Question: I have a design problem with my poject that I don't know how to fix, I have a DAL Layer which holds Repositories and a Service Layer which holds "Processors". The role of processors is to provide access to DAL data and perform some validation and formatting logic.
My domain objects all have a reference to at least one object from the Service Layer (to retrieve the values of their properties from the repositories). However I face two cyclical dependencies. The first "cyclical dependency" comes from my design since I want my DAL to return domain objects - I mean that it is conceptual - and the second comes from my code.
1. A domain object is always dependent of at least one Service Object
2. The domain object retrieves his properties from the repositories by calling methods on the service
3. The methods of the service call the DAL
4. However - and there is the problem - when the DAL has finished his job, he has to return domain objects. But to create these objects he has to inject the required Service Object dependencies (As these dependencies are required by domain objects).
5. Therefore, my DAL Repositories have dependencies on Service Object.
And this results in a very clear cyclical dependency. I am confused about how I should handle this situation. Lastly I was thinking about letting my DAL return DTOs but it doesn't seem to be compatible with the onion architecture. Because the DTOs are defined in the Infrastructure, but the Core and the Service Layer should not know about Infrastucture.

Also, I'm not excited about changing the return types of all the methods of my repositories since I have hundreds of lines of code...
I would appreciate any kind of help, thanks !
Here is my code to make the situation more clear :
My Object (In the Core):
'''
public class MyComplexClass1
{
MyComplexClass1 Property1 {get; set;}
MyComplexClass2 Property2 {get; set;}
private readonly IService MyService {get; set;}
public MyComplexClass1(IService MyService)
{
this.MyService = MyService;
this.Property1 = MyService.GetMyComplexClassList1();
.....
}
'''
This is my Service Interface (In the Core)
'''
public interface IService
{
MyComplexClass1 GetMyComplexClassList1();
...
}
'''
This my Repository Interface (In the Core)
'''
public interface IRepoComplexClass1
{
MyComplexClass1 GetMyComplexClassObject()
...
}
'''
Now the Service Layer implements IService, and the DAL Layer Implements IRepoComplexClass1.
But my point is that in my repo, I need to construct my Domain Object
This is the Infrascruture Layer
'''
using Core;
public Repo : IRepoComplexClass1
{
MyComplexClass1 GetMyComplexClassList1()
{
//Retrieve all the stuff...
//... And now it's time to convert the DTOs to Domain Objects
//I need to write
//DomainObject.Property1 = new MyComplexClass1(ID, Service);
//So my Repository has a dependency with my service and my service has a dependency with my repository, (Because my Service Methods, make use of the Repository). Then, Ninject is completely messed up.
}
'''
I hope it's clearer now.
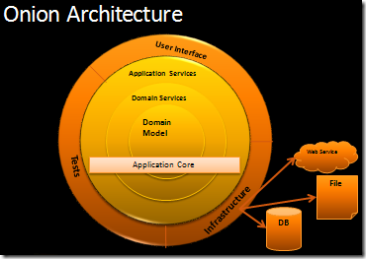
Answer: First of all, typically architectural guidance like the <URL> do not fit all cases when designing a system. In fact, using these techniques is discouraged unless the domain has significant complexity to warrant the cost. So, the domain you are modelling is complex enough that it will not fit into a more simple pattern.
IMHO, both the Onion Architecture and DDD try to achieve the same thing. Namely, the ability to have a programmable (and perhaps easily portable) domain for complex logic that is devoid of all other concerns. That is why in Onion, for example, application, infrastructure, configuration and persistence concerns are at the edges.
So, in summary, the domain is just code. It can then utilize those cool design patterns to solve the complex problems at hand without worrying about anything else.
I really like the Onion articles because the picture of concentric barriers is different to the idea of a layered architecture.
In a layered architecture, it is easy to think vertically, up and down, through the layers. For example, you have a on top which speaks the outside world (through DTOs or ViewModels), then the service calls the , finally, the calls down to some to keep the state of the system.
However, the Onion Architecture describes a different way to think about it. You may still have a at the top, but this is an . For example, a Controller in ASP.NET MVC knows about HTTP, application configuration settings and security sessions. But the job of the controller isn't just to defer work to lower (smarter) layers. The job is to as quickly as possible map from the side to the side. So simply speaking, the Controller calls into the domain asking for a piece of complex logic to be executed, gets the result back, and then persists. The Controller is the glue that is holding things together (not the domain).
So, the domain is the centre of the . And nothing else.
This is why some complain about ORM tools that need attributes on the domain entities. We want our domain completely clean of all concerns other than the problem at hand. So, plain old objects.
So, the domain does not speak directly to or . In fact, that the domain speaks to these things. The domain is the core, and therefore, the end of the execution stack.
So, for a very simple code example (adapted from the OP):
'''
// it is only infrastructure if it doesn't know about specific types directly
public Repository<T>
{
public T Find(int id)
{
// resolve the entity
return default(T);
}
}
'''
'''
public class MyComplexClass1
{
MyComplexClass1 Property1 {get; } // requred because cannot be set from outside
MyComplexClass2 Property2 {get; set;}
private readonly IService MyService {get; set;}
// no dependency injection frameworks!
public MyComplexClass1(MyComplexClass1 property1)
{
// actually using the constructor to define the required properties
// MyComplexClass1 is required and MyComplexClass2 is optional
this.Property1 = property1;
.....
}
public ComplexCalculationResult CrazyComplexCalculation(MyComplexClass3 complexity)
{
var theAnswer = 42;
return new ComplexCalculationResult(theAnswer);
}
}
'''
'''
public class TheController : Controller
{
private readonly IRepository<MyComplexClass1> complexClassRepository;
private readonly IRepository<ComplexResult> complexResultRepository;
// this can use IoC if needed, no probs
public TheController(IRepository<MyComplexClass1> complexClassRepository, IRepository<ComplexResult> complexResultRepository)
{
this.complexClassRepository = complexClassRepository;
this.complexResultRepository = complexResultRepository;
}
// I know about HTTP
public void Post(int id, int value)
{
var entity = this.complexClassRepository.Find(id);
var complex3 = new MyComplexClass3(value);
var result = entity.CrazyComplexCalculation(complex3);
this.complexResultRepository.Save(result);
}
}
'''
Now, very quickly you will be thinking, "Woah, that Controller is doing too much". For example, how about if we need 50 values to construct 'MyComplexClass3'. This is where the Onion Architecture is brilliant. There is a design pattern for that called 'Factory' or 'Builder' and without the constraints of application concerns or persistence concerns, you can implement it easily. So, you refactor into the domain these patterns (and they become your domain services).
In summary, nothing the domain calls knows about application or persistence concerns. It is the end, the core of the system.
Hope this makes sense, I wrote a little bit more than I intended. :)